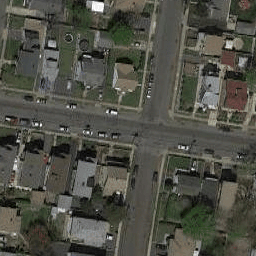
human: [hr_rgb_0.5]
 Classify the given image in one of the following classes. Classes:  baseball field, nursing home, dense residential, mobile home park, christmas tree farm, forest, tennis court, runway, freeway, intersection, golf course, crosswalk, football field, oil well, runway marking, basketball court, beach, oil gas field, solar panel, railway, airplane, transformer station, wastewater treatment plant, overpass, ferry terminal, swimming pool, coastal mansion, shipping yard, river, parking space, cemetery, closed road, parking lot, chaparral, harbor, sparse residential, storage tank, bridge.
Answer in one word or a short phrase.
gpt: intersection